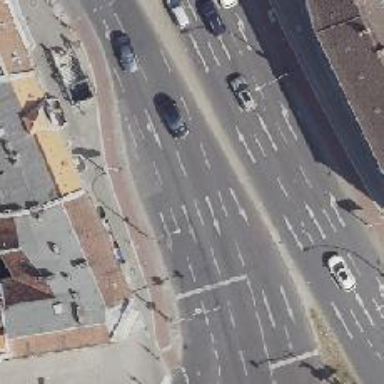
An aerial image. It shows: Secondary road with asphalt surface. It has lane markings and features dual carriageway.